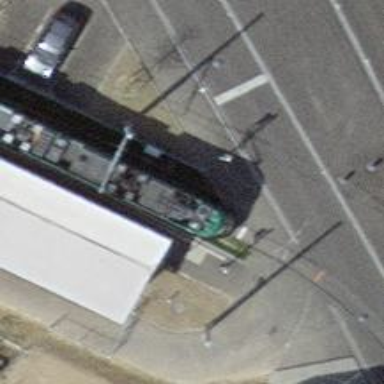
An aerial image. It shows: Tram railway with one track and electrified contact line.